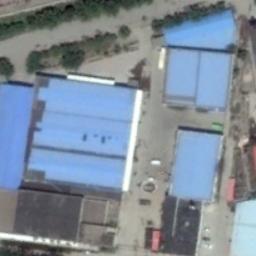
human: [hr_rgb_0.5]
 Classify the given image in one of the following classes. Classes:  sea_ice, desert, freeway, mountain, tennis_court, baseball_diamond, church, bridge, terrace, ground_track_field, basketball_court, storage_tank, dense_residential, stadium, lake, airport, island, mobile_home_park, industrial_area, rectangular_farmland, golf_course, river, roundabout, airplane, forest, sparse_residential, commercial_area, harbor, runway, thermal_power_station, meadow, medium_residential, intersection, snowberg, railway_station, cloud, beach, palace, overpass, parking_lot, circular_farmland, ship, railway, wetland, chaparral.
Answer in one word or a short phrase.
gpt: industrial_area